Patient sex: M
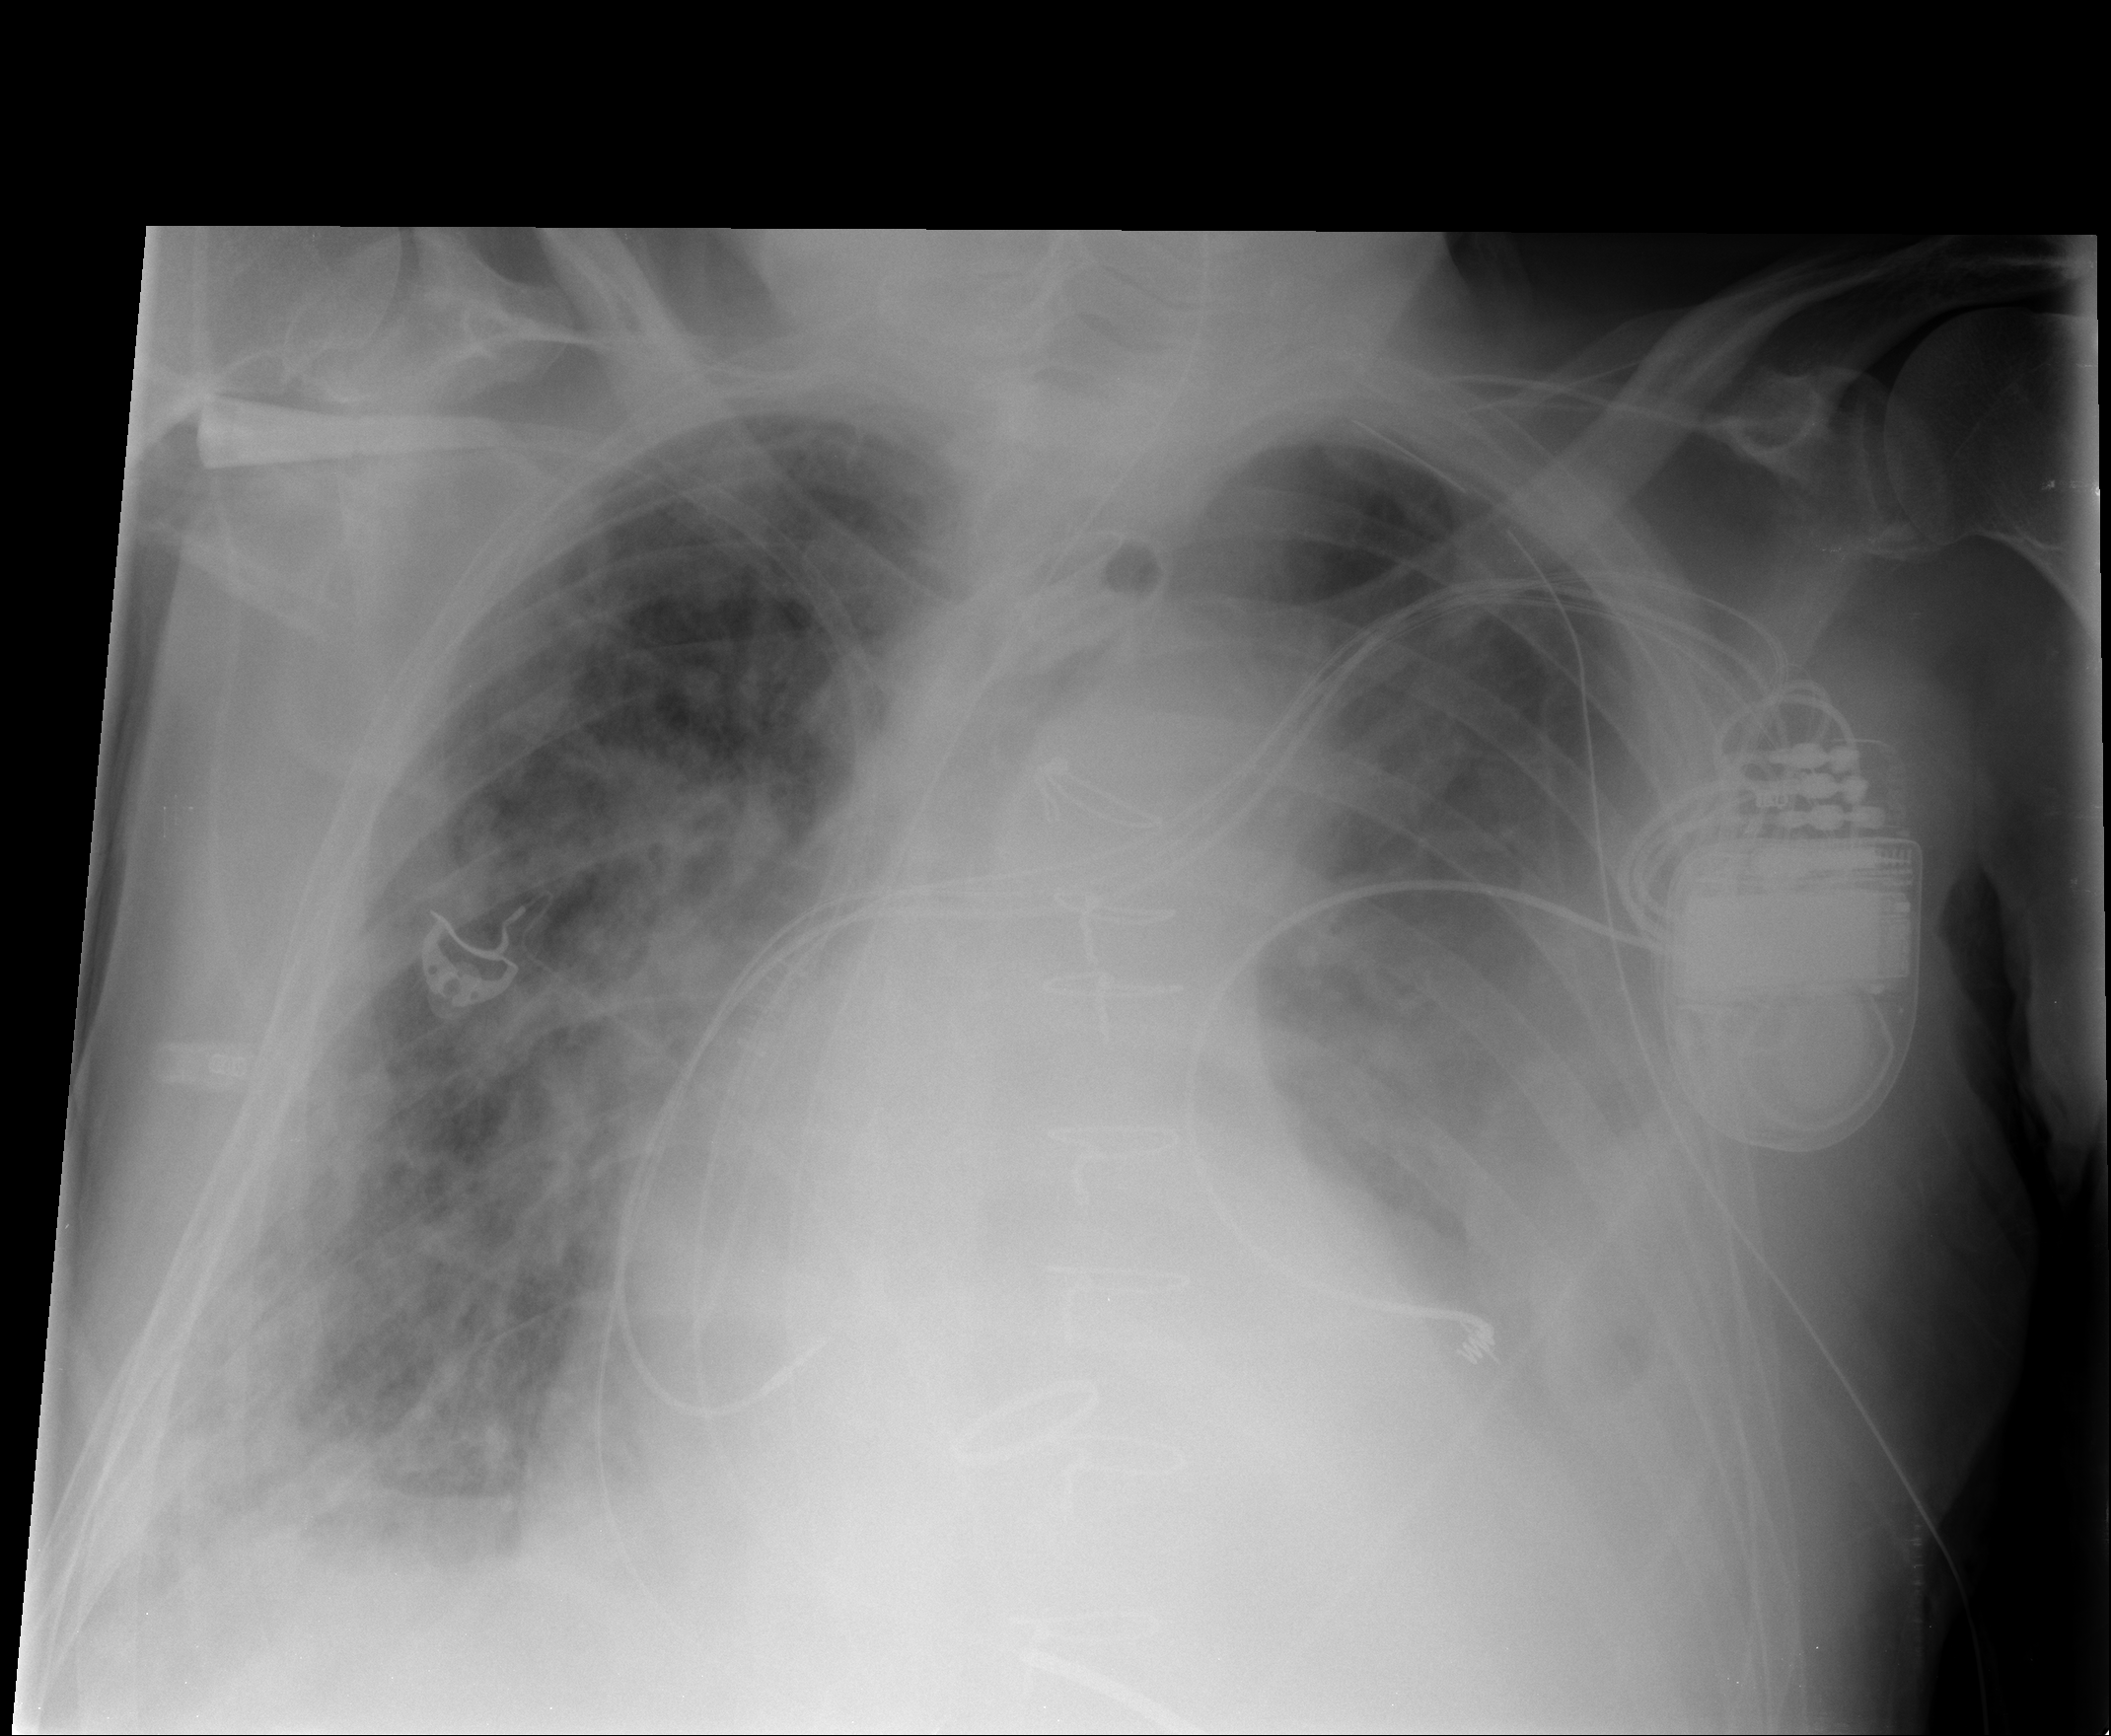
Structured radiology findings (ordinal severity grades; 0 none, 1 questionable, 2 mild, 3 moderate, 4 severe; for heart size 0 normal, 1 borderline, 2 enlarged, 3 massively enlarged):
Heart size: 2
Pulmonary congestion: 3
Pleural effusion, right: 2
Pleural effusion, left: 3
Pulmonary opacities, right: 3
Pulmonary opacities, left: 0
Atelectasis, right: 3
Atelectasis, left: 2